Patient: sex F, age 41
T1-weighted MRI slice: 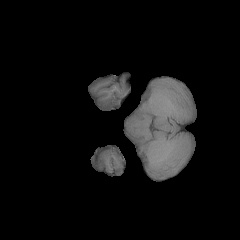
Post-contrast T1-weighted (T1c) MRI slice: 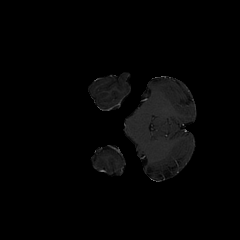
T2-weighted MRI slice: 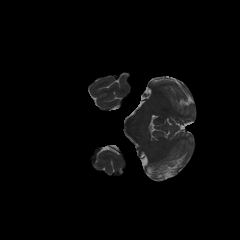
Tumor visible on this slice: no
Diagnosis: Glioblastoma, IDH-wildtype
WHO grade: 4